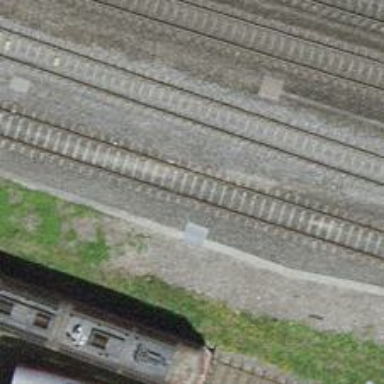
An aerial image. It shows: Siding railway track with electrified contact line.